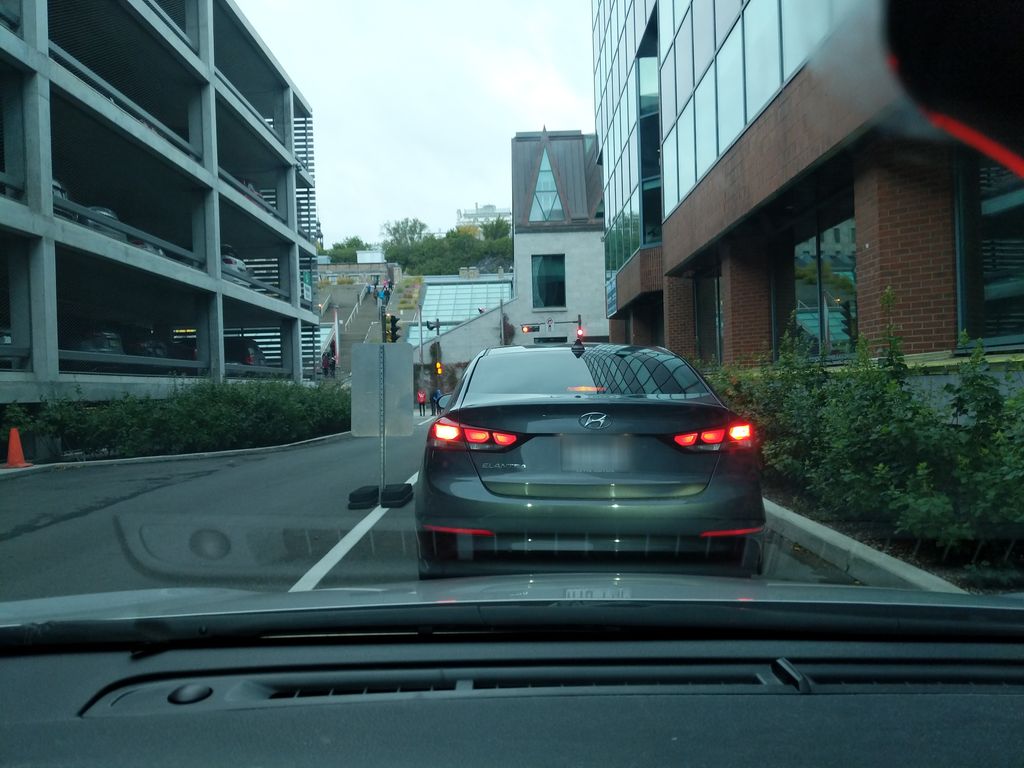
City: quebec_city